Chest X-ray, AP view. Patient: 46 years old, sex M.
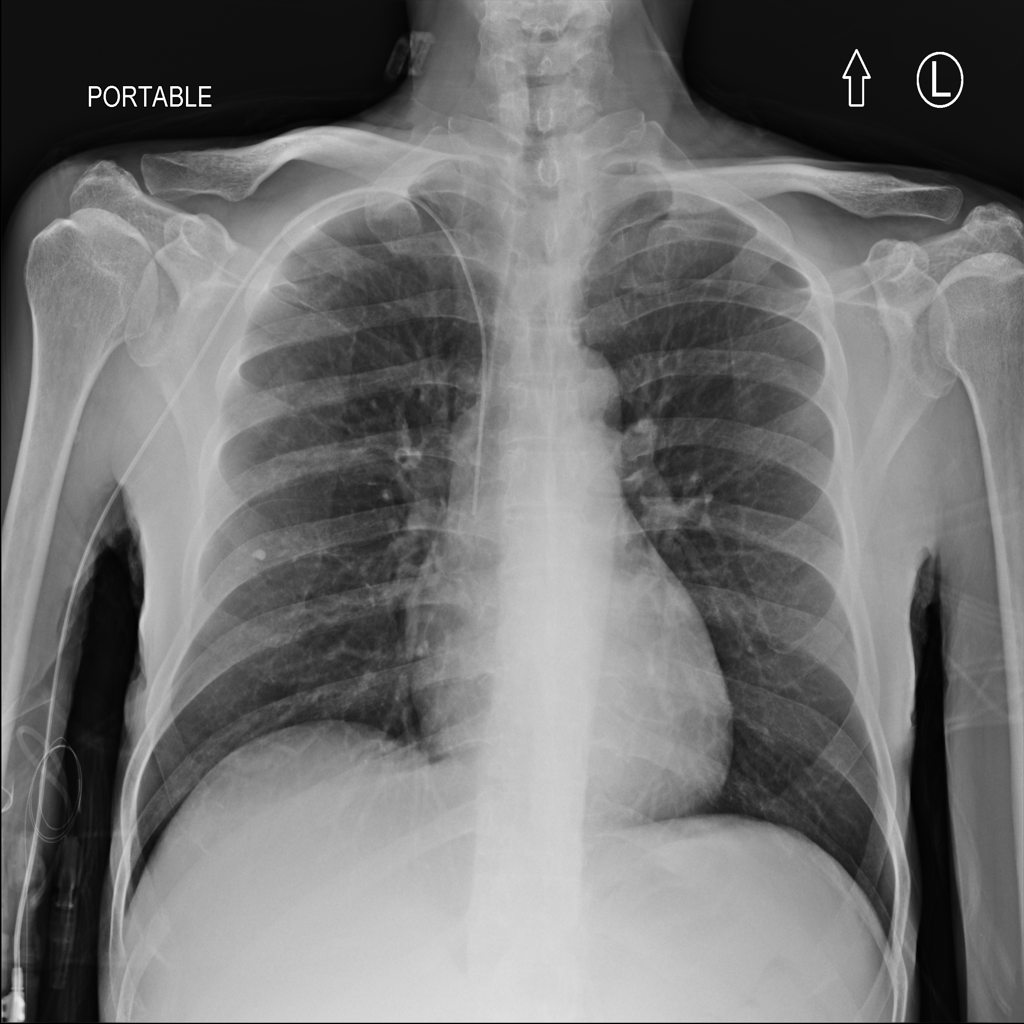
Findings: No Finding